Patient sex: F
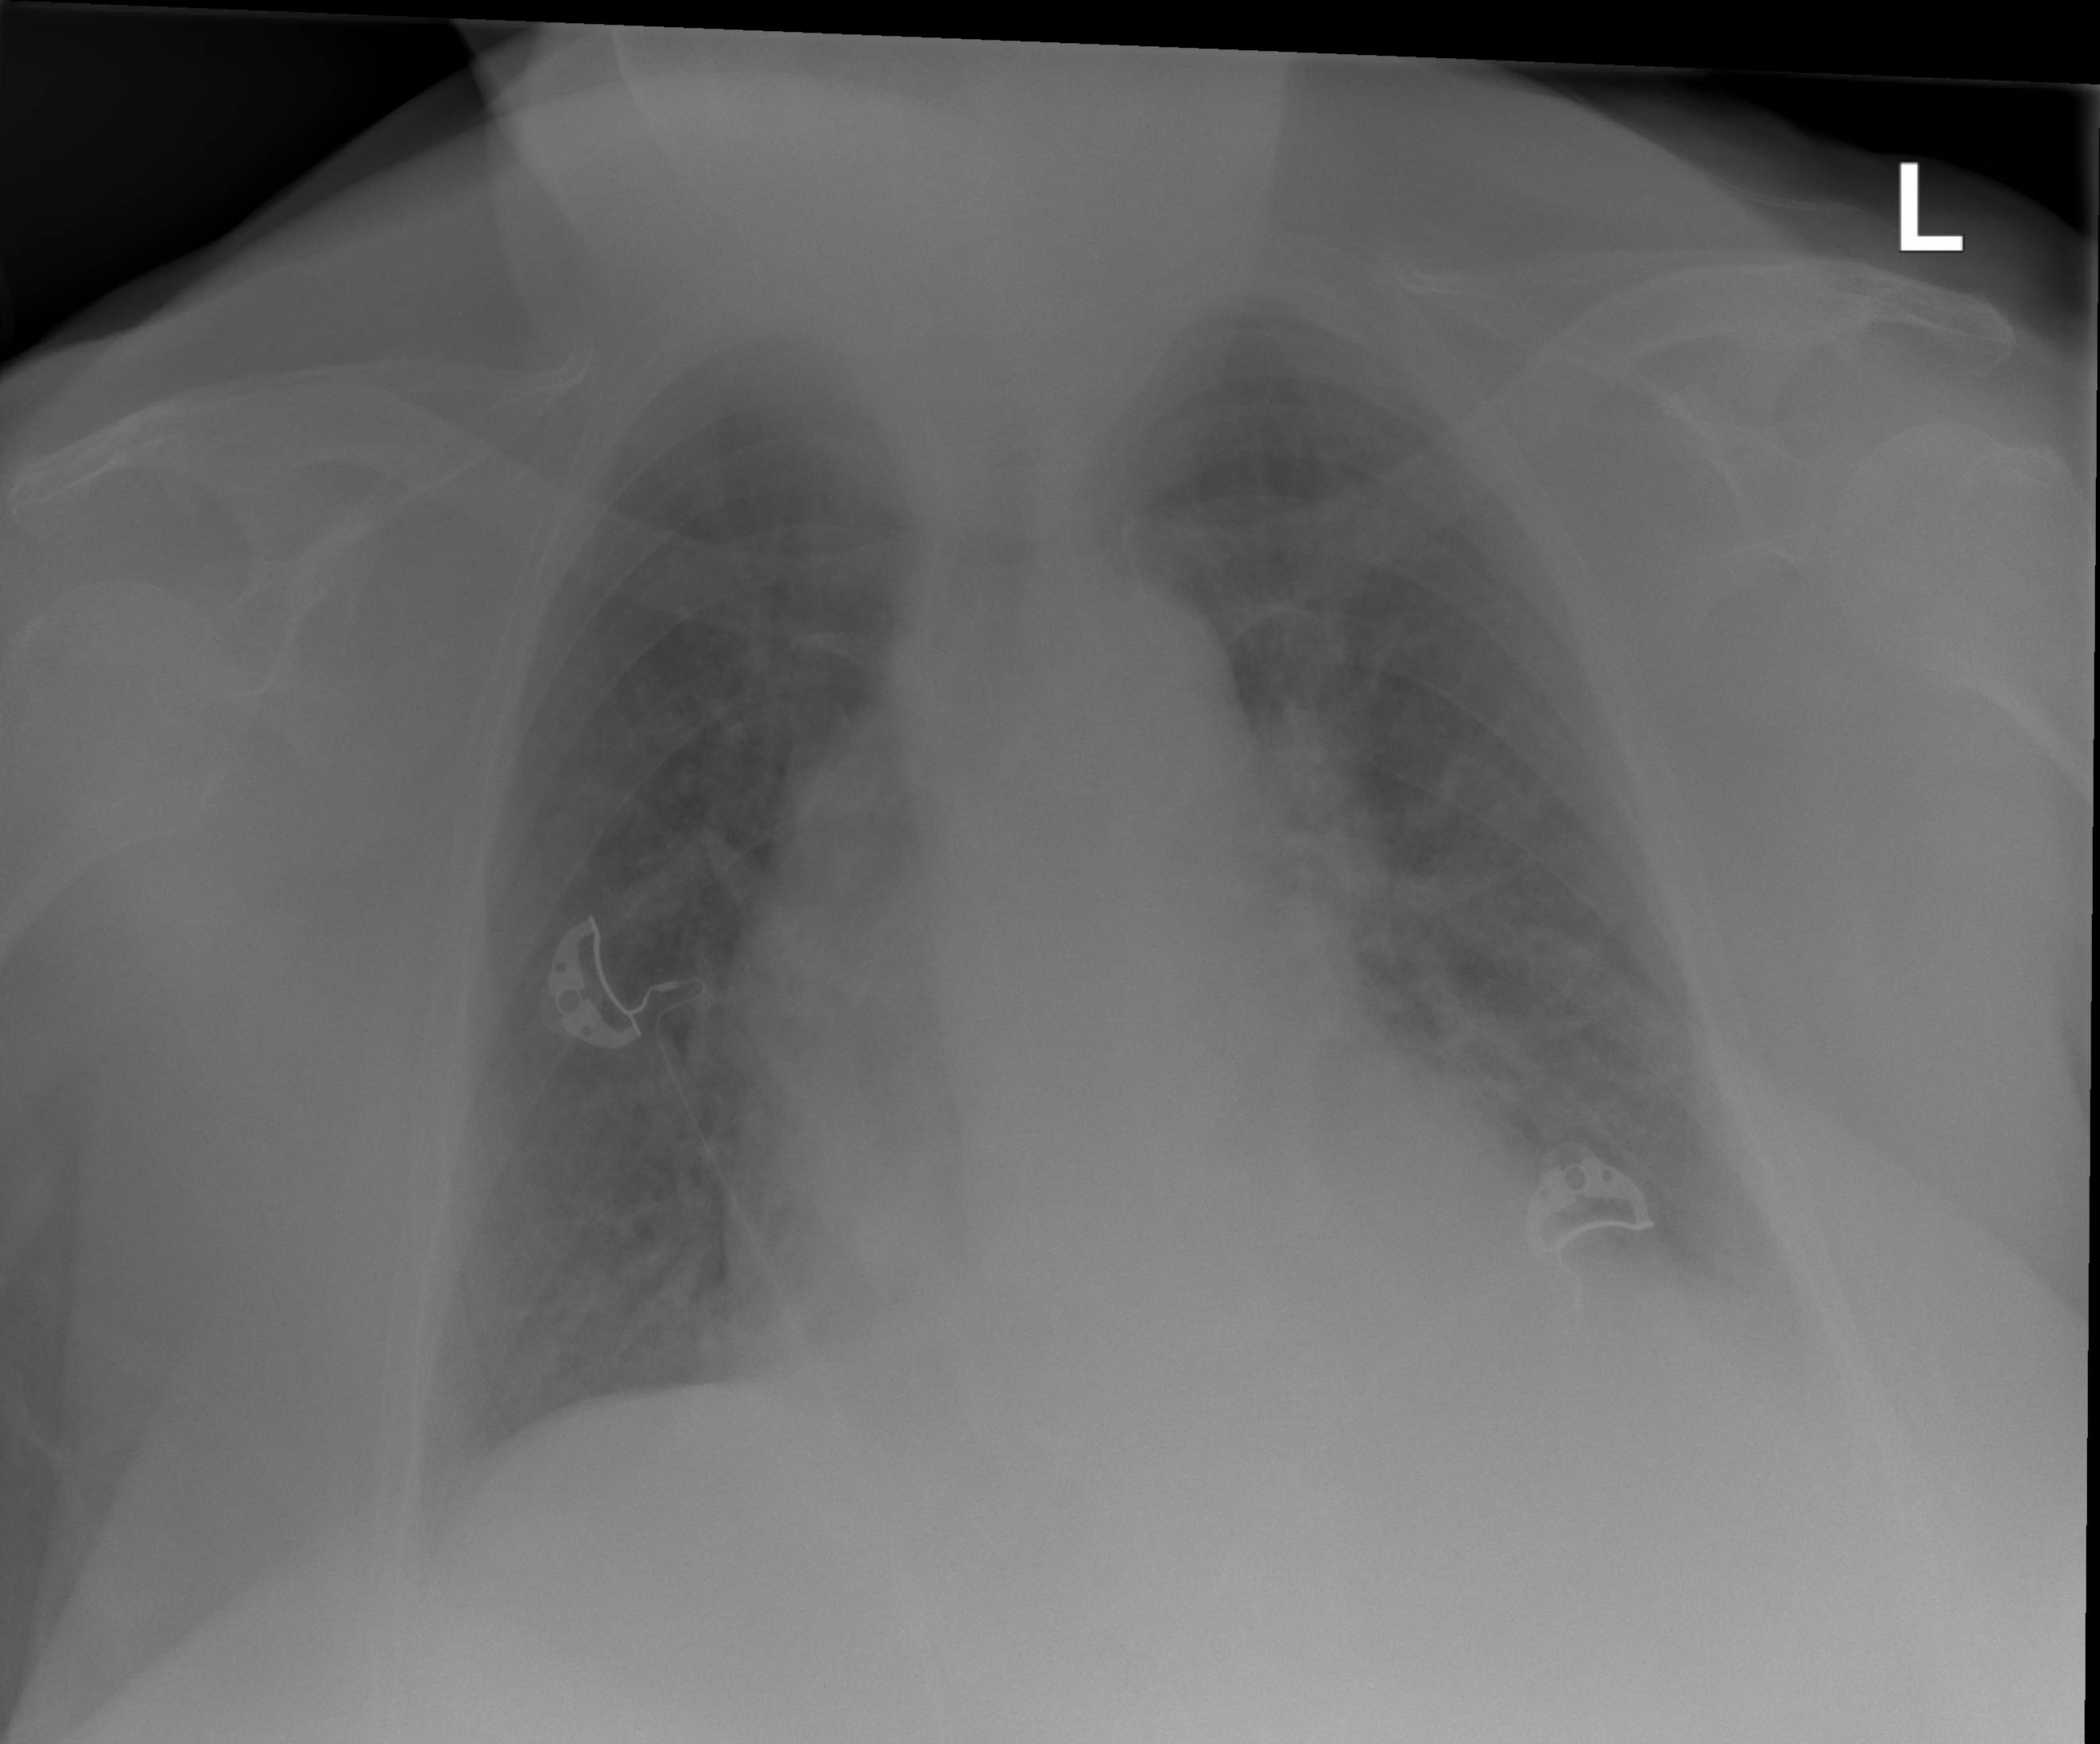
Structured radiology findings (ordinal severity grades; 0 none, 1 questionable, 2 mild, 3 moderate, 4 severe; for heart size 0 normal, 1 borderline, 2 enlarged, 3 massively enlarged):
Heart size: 2
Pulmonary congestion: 2
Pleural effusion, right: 0
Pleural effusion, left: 2
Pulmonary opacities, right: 0
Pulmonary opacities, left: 0
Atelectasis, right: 0
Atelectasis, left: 2